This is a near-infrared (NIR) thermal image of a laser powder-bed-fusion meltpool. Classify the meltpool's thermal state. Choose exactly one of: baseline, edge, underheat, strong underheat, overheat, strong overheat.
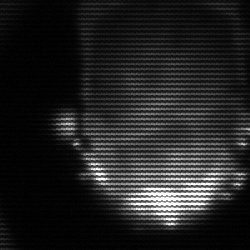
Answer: baseline